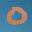
Label: 0